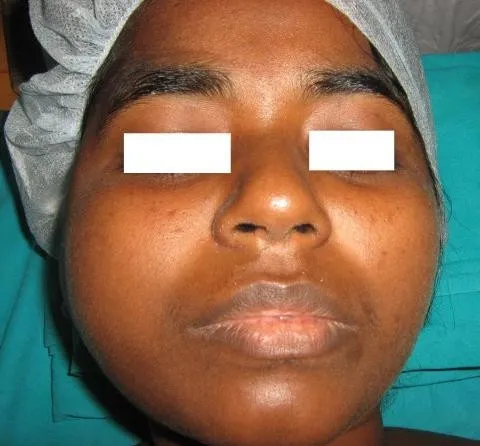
Swelling right side of face.
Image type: medical_photograph (other_medical_photograph)